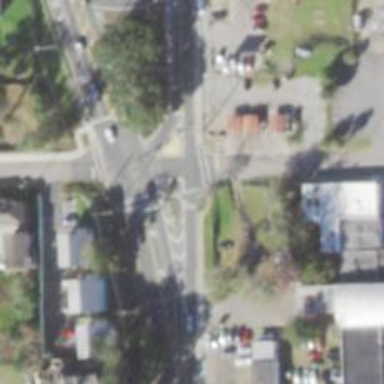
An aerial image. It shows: Marked road crossing with lines.